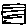
Label: square